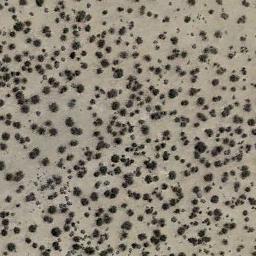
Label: chaparral